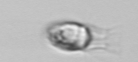
Label: Balanion